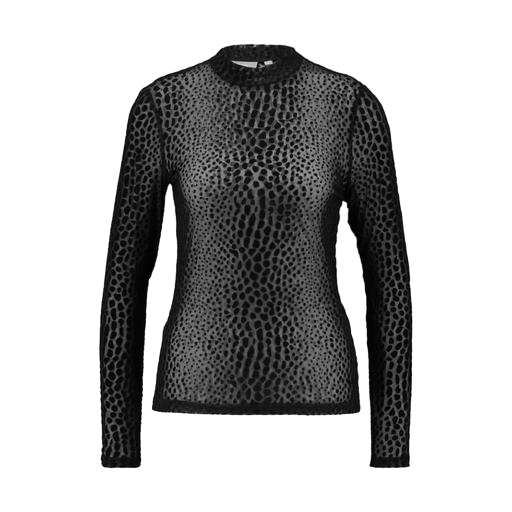
black petite printed mock-neck top only macy, black leopard-print shirt, black animal-print sleep top, white background